Question: I'm using below coding to get an array result in a table,
'''
$presents = @json_decode(fBGetDataStore('presents'), true);
foreach ($presents as $key=>$value){
$icon = $_SESSION['data']->table('units')->byCode($value['itemCode'])->data();
$i = 1;
echo '<table border=1 class="sortable" align="center">
<tr>
<td class="sortable" align="center">#</td>
<td class="sortable" align="center">Sender IMG</td>
<td class="sortable" align="center">Sender ID</td>
<td class="sortable" align="center">Item Code</td>
<td class="sortable" align="center">IMG</td>
</tr>';
echo '<tr><td align="center">'.$i++.'</td>';
echo '<td>&nbsp;<img src="http://graph.facebook.com/'. $value['sender'] .'/picture" width="70" height="50"&nbsp;</td>';
echo '<td align="center">'. $value['sender'] . '</td>';
echo '<td align="center">'. $value['itemCode'] . '</td>';
echo '<td><img src="http://static-0.farmville.zgncdn.com/assets/hashed/' . fBImageGetHash($icon['iconname']). '" width=45px height=45px ></td>' ;
echo '</tr>';
}
'''
and also I'm getting a table but I want to count '#' of results in a sequence because right now my results are showing in many more than one tables which contain only one row.
I'm getting as a result :

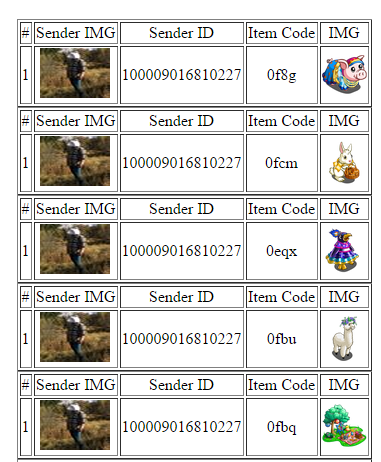
Answer: just tested the 1st and 2nd answer (by both of them you will get '1' means same figure as '#' column so my opinion is you should use to count rows :
'''
$presents = @json_decode(fBGetDataStore('presents'), true);
$i = 1;
// Table starting
echo '<table border=1 class="sortable" align="center">
<tr>
<td class="sortable" align="center">#</td>
<td class="sortable" align="center">Sender IMG</td>
<td class="sortable" align="center">Sender ID</td>
<td class="sortable" align="center">Item Code</td>
<td class="sortable" align="center">IMG</td>
</tr>';
foreach ($presents as $key=>$value){
$icon = $_SESSION['data']->table('units')->byCode($value['itemCode'])->data();
echo '<tr><td align="center">'.$i++.'</td>';
echo '<td>&nbsp;<img src="http://graph.facebook.com/'. $value['sender'] .'/picture" width="70" height="50"&nbsp;</td>';
echo '<td align="center">'. $value['sender'] . '</td>';
echo '<td align="center">'. $value['itemCode'] . '</td>';
echo '<td><img src="http://static-0.farmville.zgncdn.com/assets/hashed/' . fBImageGetHash($icon['iconname']). '" width=45px height=45px ></td>' ;
echo '</tr>';
}
echo '</table>'; //Table end
'''
i hope you will get it as your need.